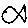
Label: fish